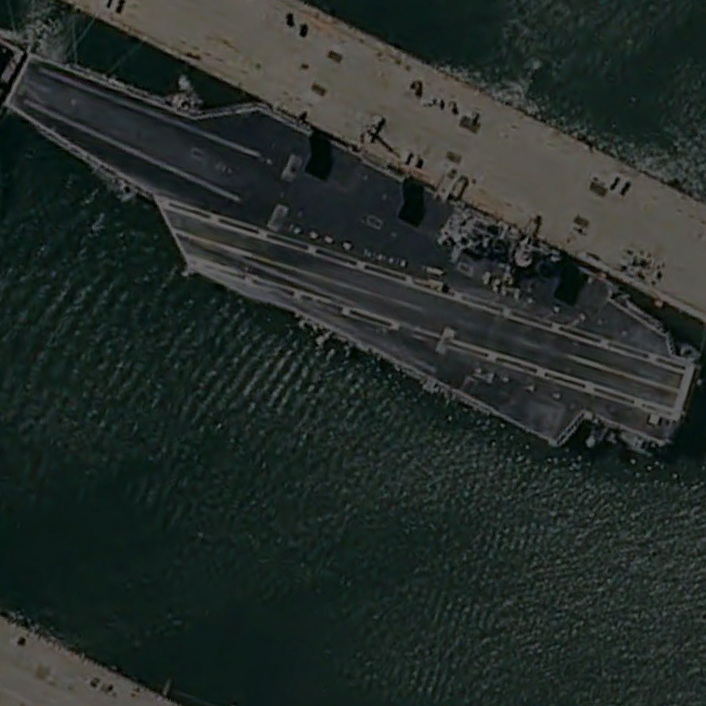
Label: aircraft_carrier